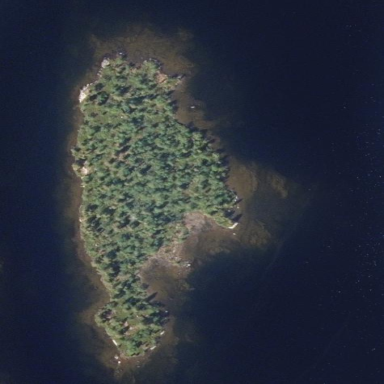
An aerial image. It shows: Islet.